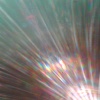
Label: sunburn